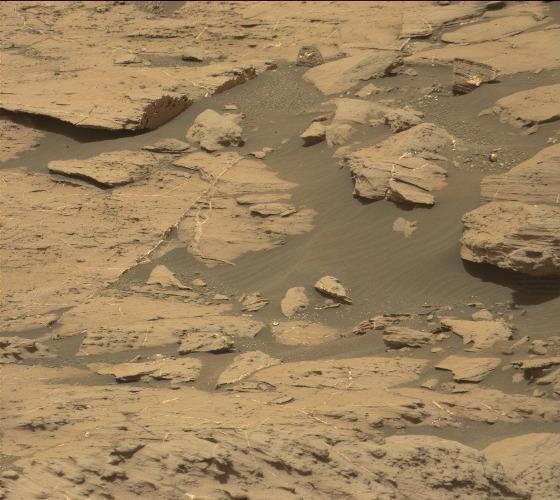
Terrain classes present: Bedrock, Gravel / Sand / Soil, Rock, Shadow